Field crop: maize
Growth stage: 2
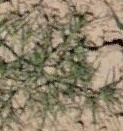
Species: salsola